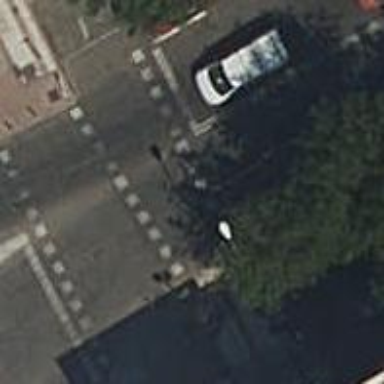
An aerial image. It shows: Zebra crossing with traffic signals. The crossing is marked by traffic lights.